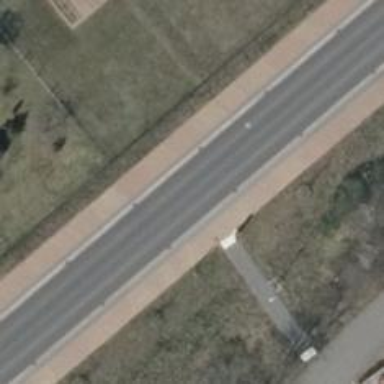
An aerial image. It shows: Primary road with asphalt surface.